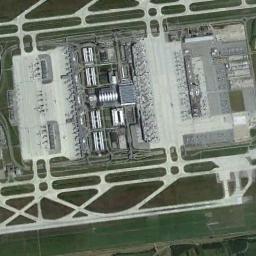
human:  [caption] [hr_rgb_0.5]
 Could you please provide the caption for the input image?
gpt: The airport is bordered by a large lawn .

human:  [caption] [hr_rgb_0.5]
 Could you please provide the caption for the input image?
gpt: There are several planes on the tarmac with several runways in the airport next to the grass .

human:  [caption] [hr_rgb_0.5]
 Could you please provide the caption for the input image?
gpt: An airport with some staggered runways and terminals on the lawn .

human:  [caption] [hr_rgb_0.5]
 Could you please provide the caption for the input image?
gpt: A complex airport with many runways and buildings and many aircraft parked .

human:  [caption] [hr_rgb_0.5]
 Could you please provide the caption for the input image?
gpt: There are many intersecting roads in the airfield .